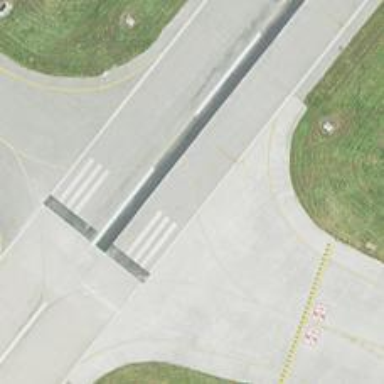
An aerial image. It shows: View of taxiway at the airport.